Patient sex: M
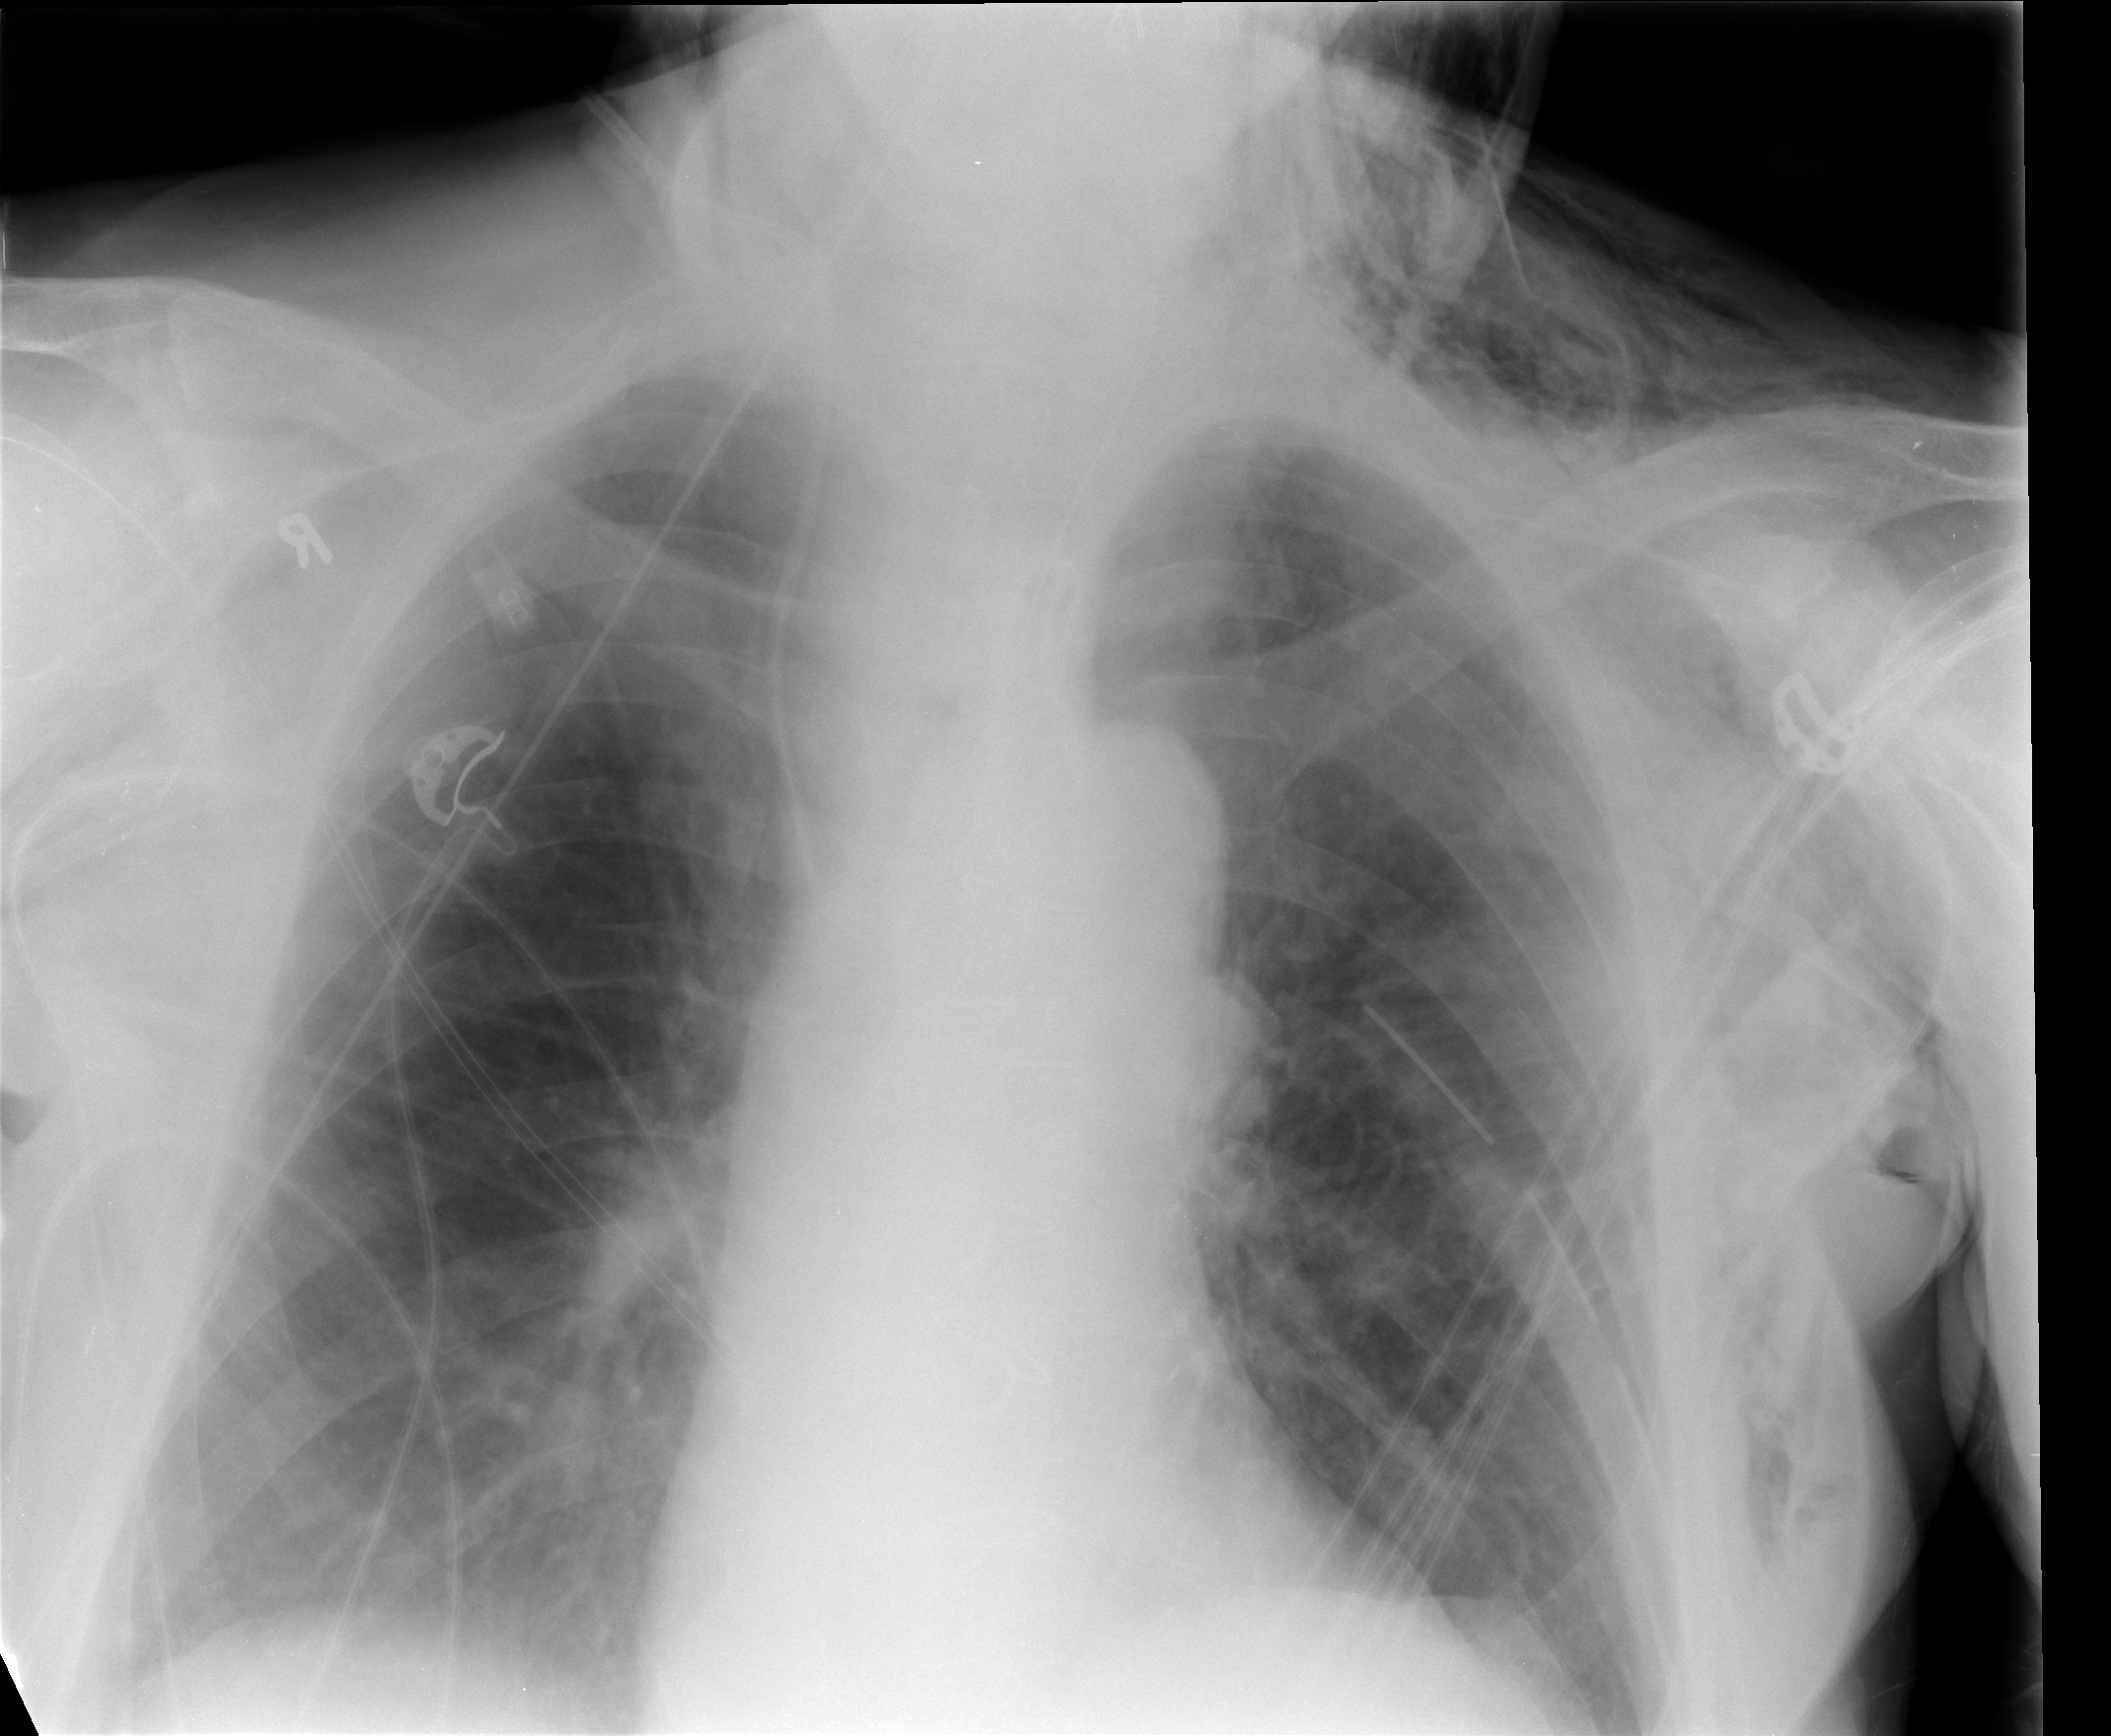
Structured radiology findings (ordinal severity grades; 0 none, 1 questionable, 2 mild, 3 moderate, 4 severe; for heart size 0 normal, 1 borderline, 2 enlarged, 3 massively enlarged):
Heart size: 2
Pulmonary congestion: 0
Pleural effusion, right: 1
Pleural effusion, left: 1
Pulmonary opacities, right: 0
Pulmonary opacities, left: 0
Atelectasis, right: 2
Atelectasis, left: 2